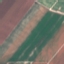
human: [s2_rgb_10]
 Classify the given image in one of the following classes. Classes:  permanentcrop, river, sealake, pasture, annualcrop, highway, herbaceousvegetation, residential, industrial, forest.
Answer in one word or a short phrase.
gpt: AnnualCrop